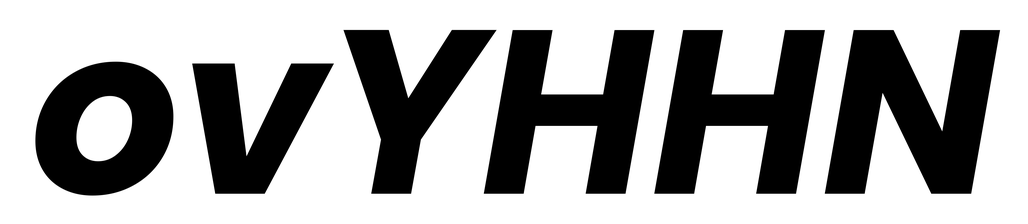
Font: Poppins-BoldItalic